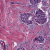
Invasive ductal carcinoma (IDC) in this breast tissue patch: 1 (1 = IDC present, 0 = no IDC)